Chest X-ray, AP view. Patient: 61 years old, sex M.
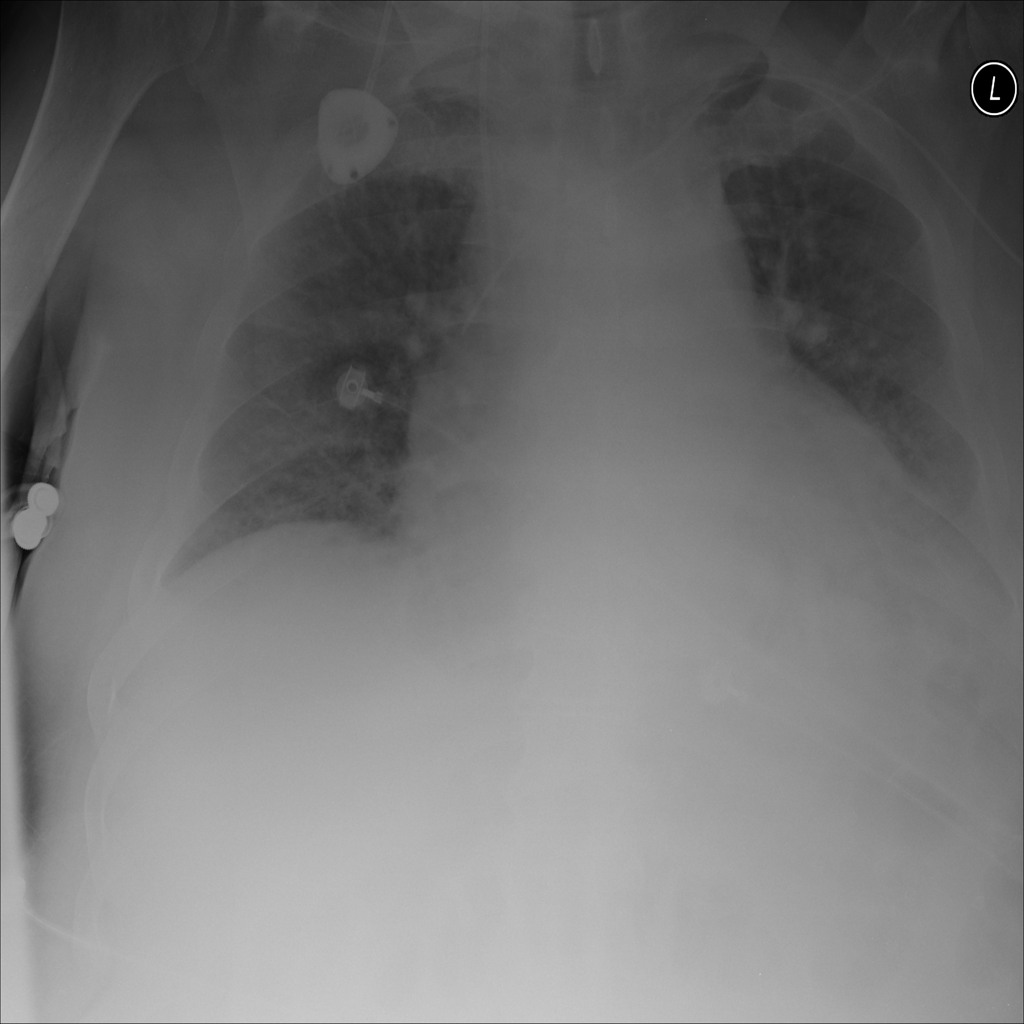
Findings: No Finding